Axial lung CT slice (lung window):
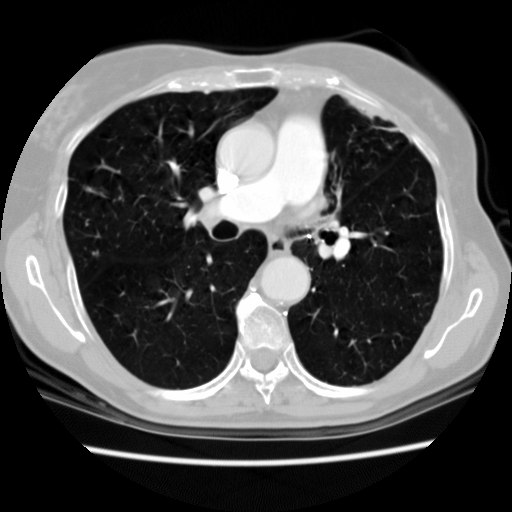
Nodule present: no